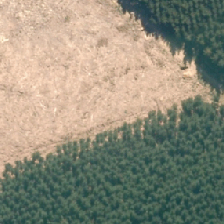
Land cover: harvested_forest